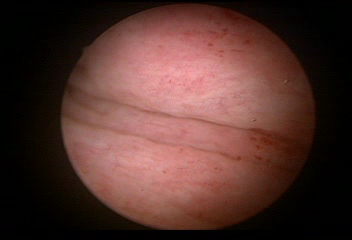
Modality: WLC
Class: Normal mucosa
Bladder cancer association: No